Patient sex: M
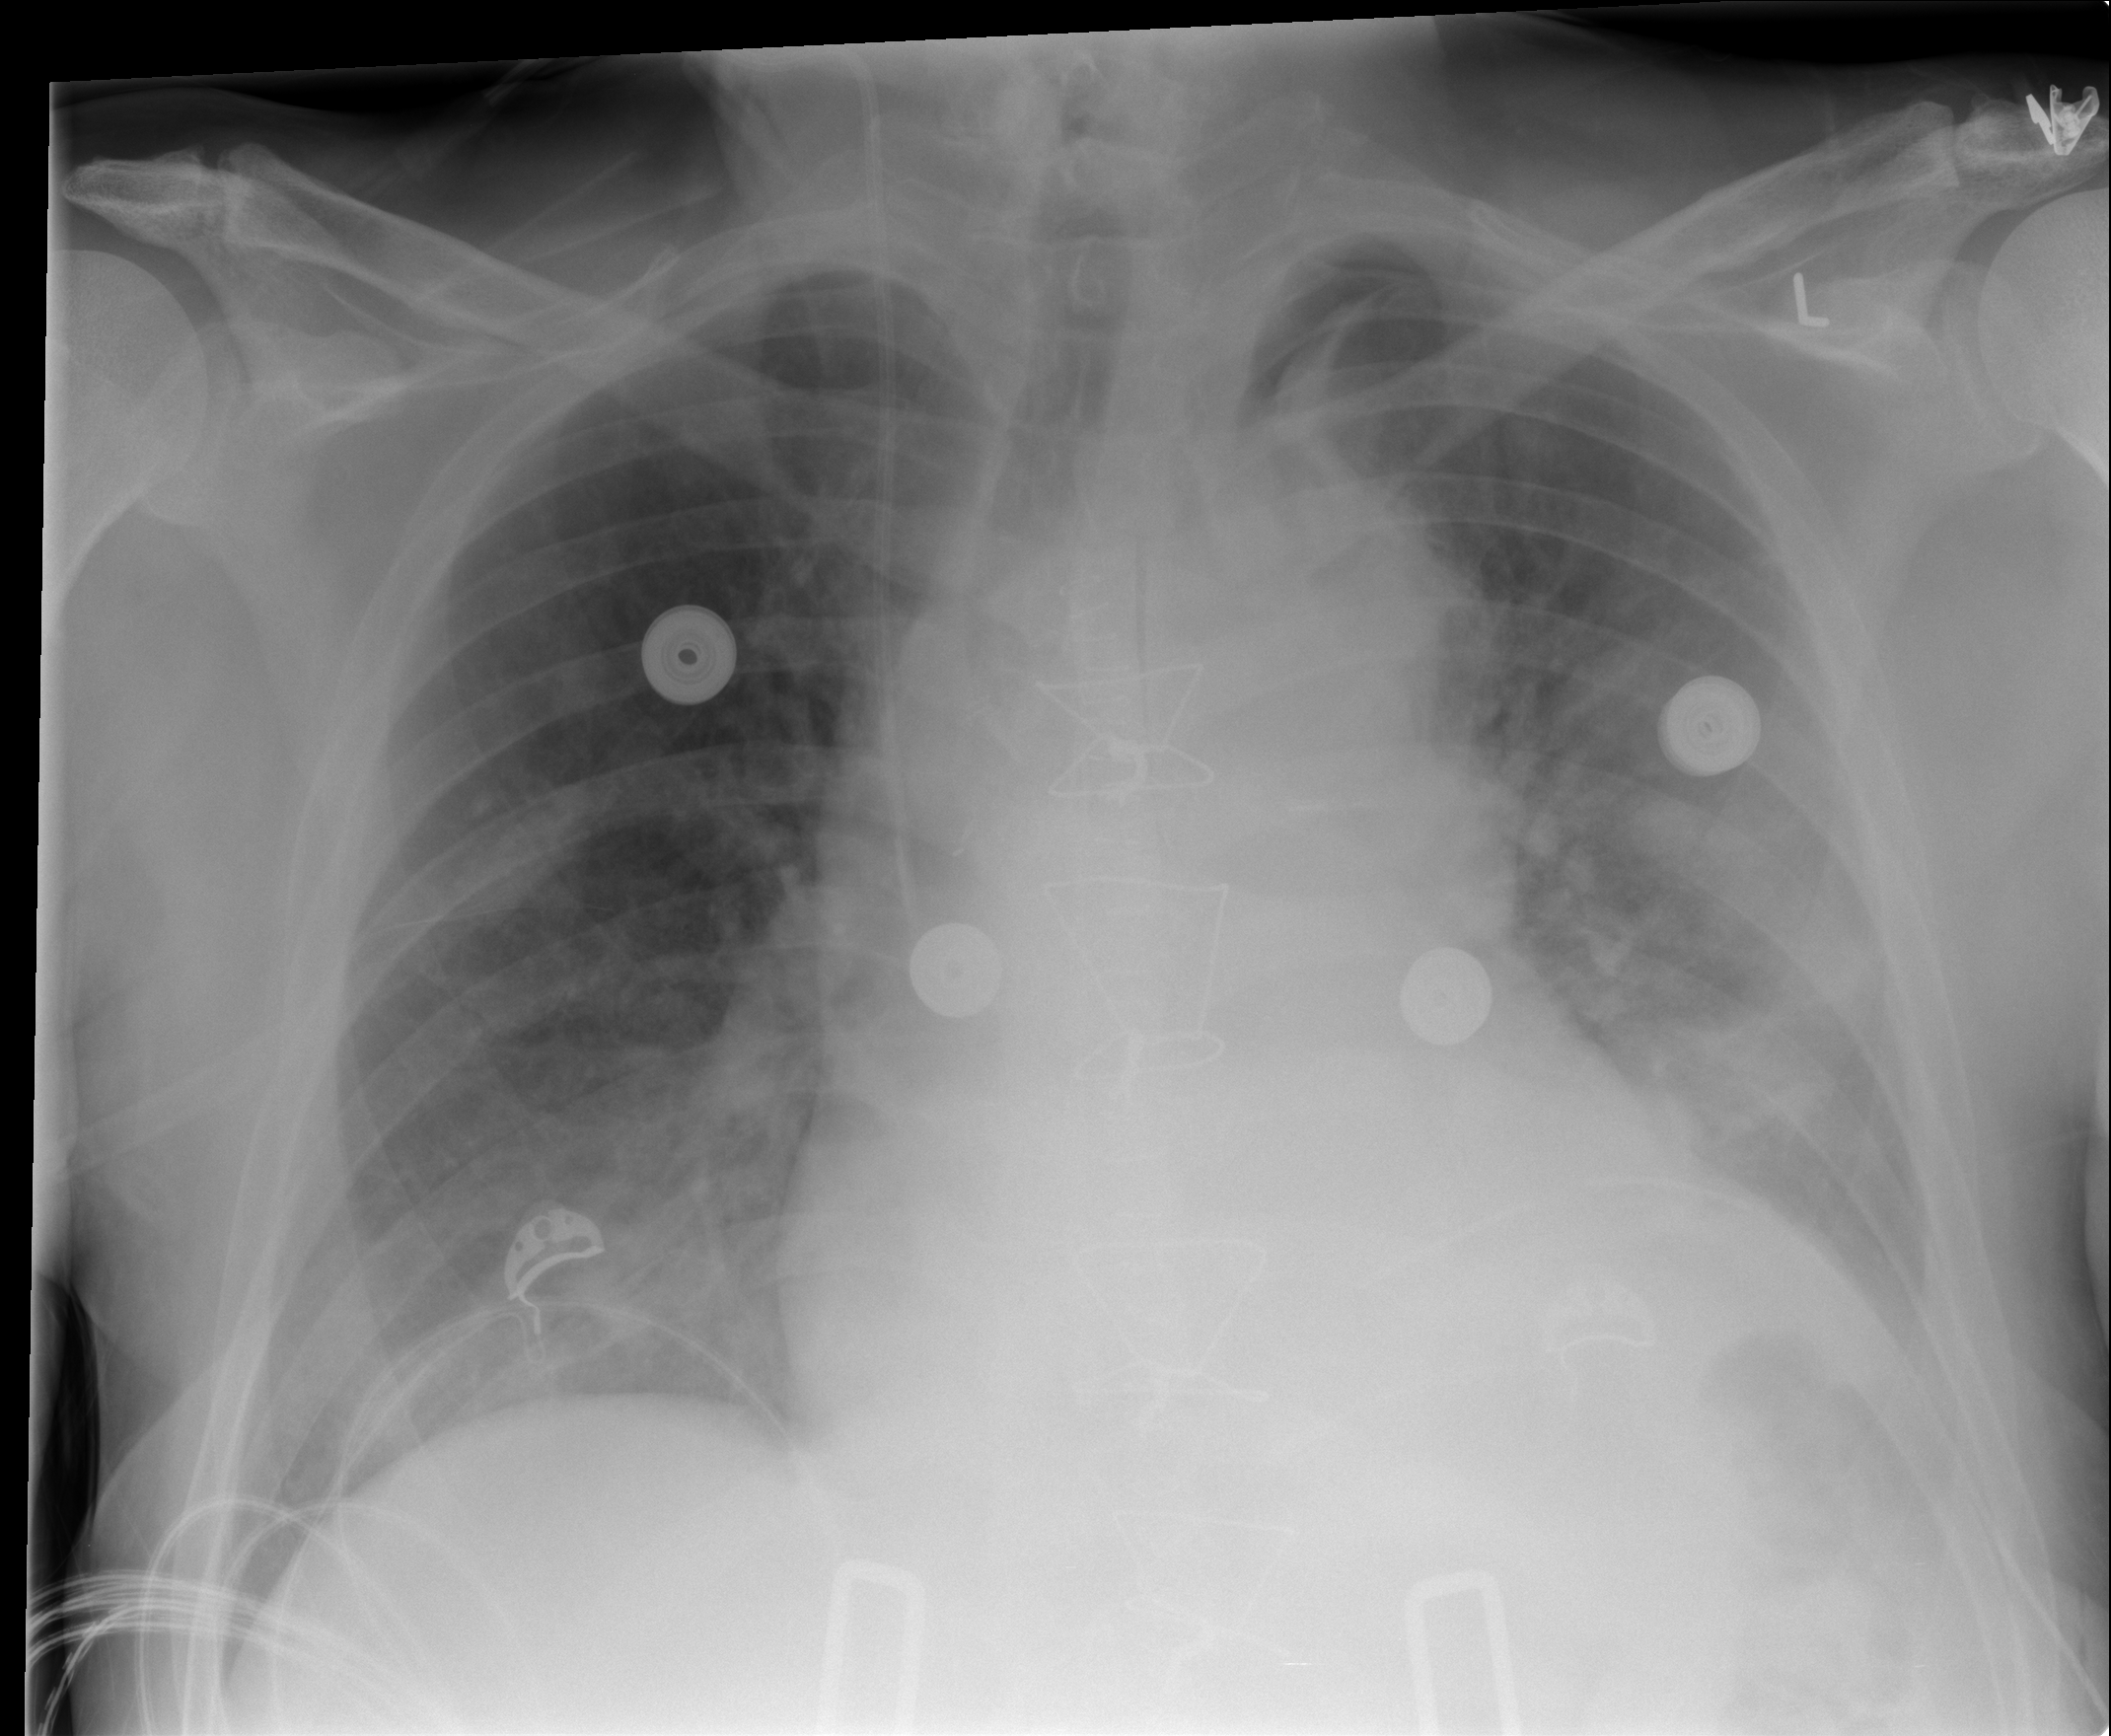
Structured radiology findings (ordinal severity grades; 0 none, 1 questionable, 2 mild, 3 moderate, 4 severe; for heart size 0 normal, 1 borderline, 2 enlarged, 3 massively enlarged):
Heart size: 2
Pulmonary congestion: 2
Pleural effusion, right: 0
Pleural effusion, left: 2
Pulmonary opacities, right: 2
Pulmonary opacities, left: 3
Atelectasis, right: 0
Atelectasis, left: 2